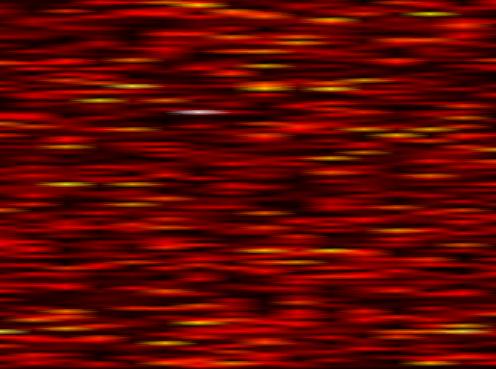
Label: FOFDM